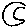
Label: moon